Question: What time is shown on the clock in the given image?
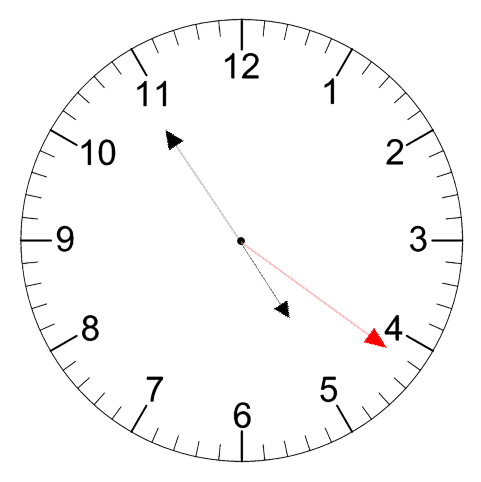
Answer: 04:54:21